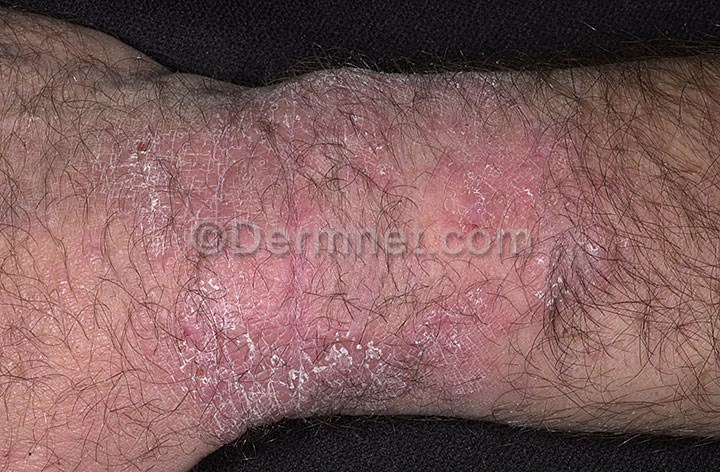
Disease: Tinea Ringworm Candidiasis and other Fungal Infections